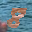
Label: 8